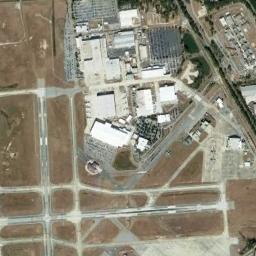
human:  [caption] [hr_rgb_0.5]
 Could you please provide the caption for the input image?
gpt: There are two crossing runways here .

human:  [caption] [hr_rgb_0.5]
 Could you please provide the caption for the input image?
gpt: There is an airport built in bare land .

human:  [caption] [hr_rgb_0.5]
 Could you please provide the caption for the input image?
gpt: An airport with some runways perpendicular to each other in the vacant lot and some buildings beside .

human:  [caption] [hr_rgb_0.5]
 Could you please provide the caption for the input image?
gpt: A complex airport with many runways and buildings .

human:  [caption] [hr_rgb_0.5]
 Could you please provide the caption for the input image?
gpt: The airport has many intersecting roads .